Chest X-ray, PA view. Patient: 55 years old, sex F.
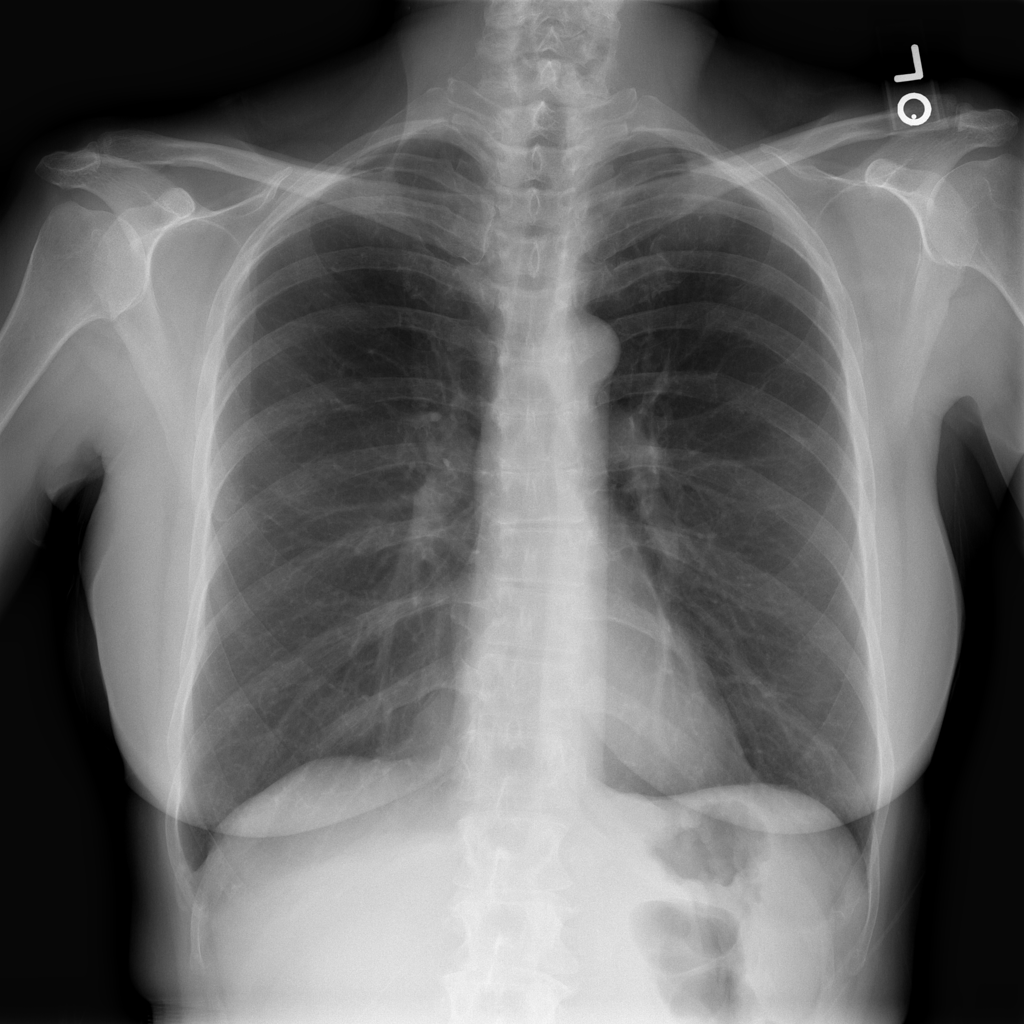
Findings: No Finding